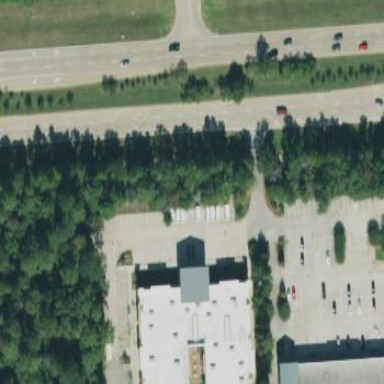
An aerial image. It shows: Parking area.